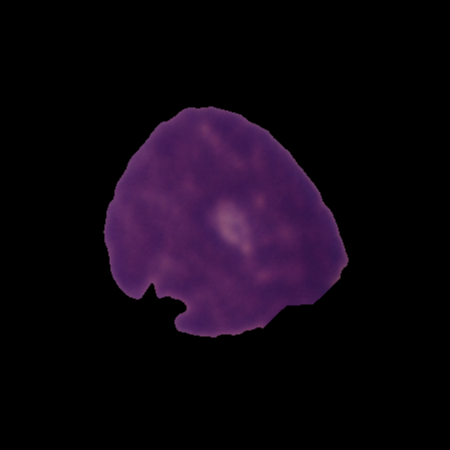
Label: healthy